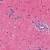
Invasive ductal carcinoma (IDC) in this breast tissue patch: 0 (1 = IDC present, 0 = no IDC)